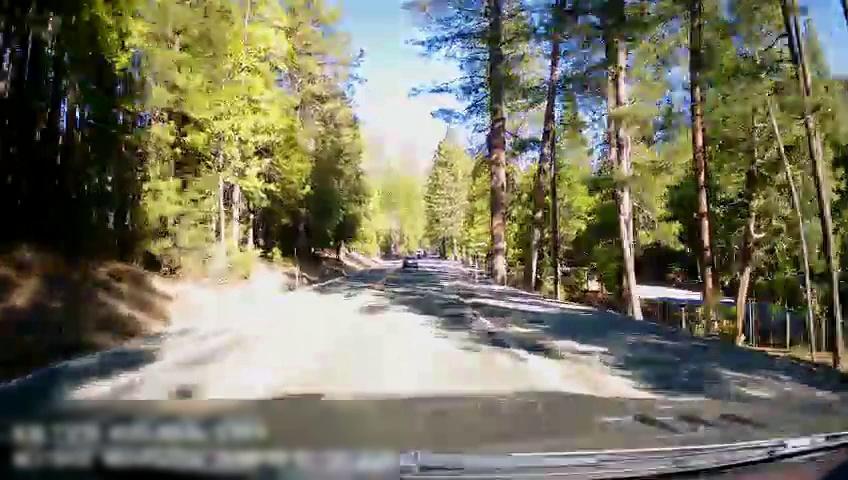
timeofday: Day
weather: Sunny
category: Drivable Space
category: Vehicles | Car
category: Lanes | Opposite Lane
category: Lanes | Current Lane